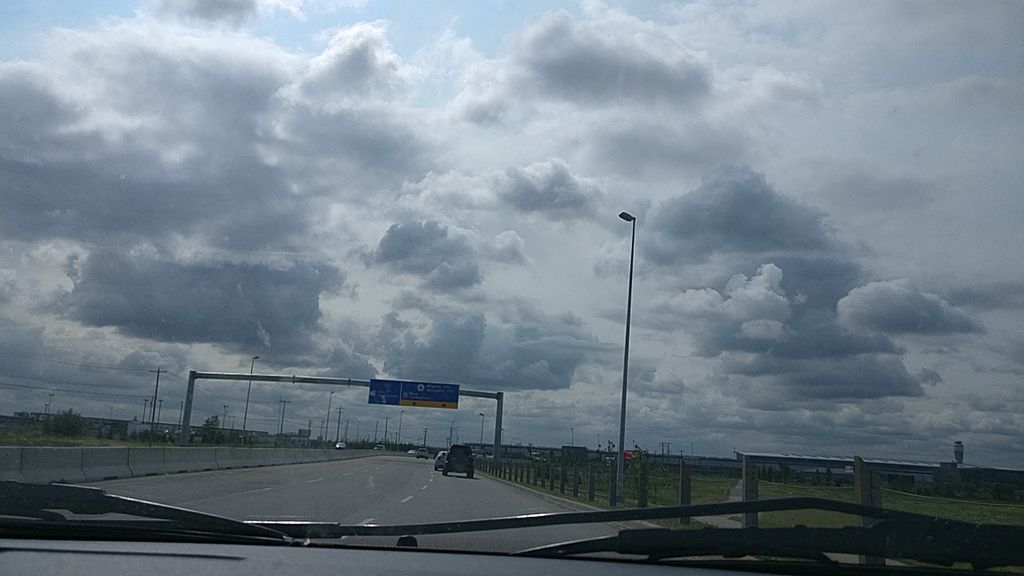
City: calgary